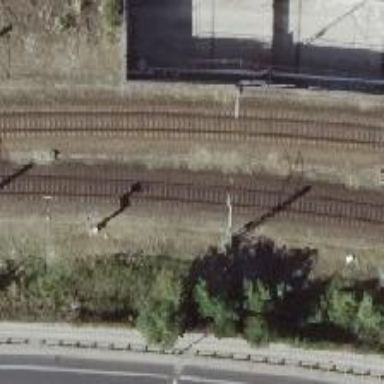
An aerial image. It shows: Milestone along the railway with catenary mast.